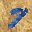
Label: 7